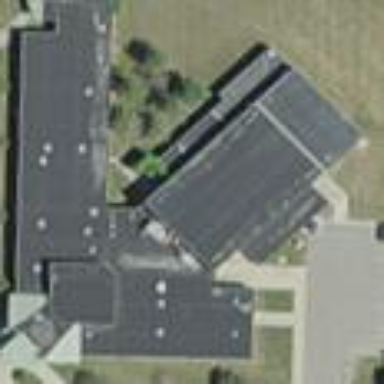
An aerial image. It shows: School building.